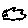
Label: cloud